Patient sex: M
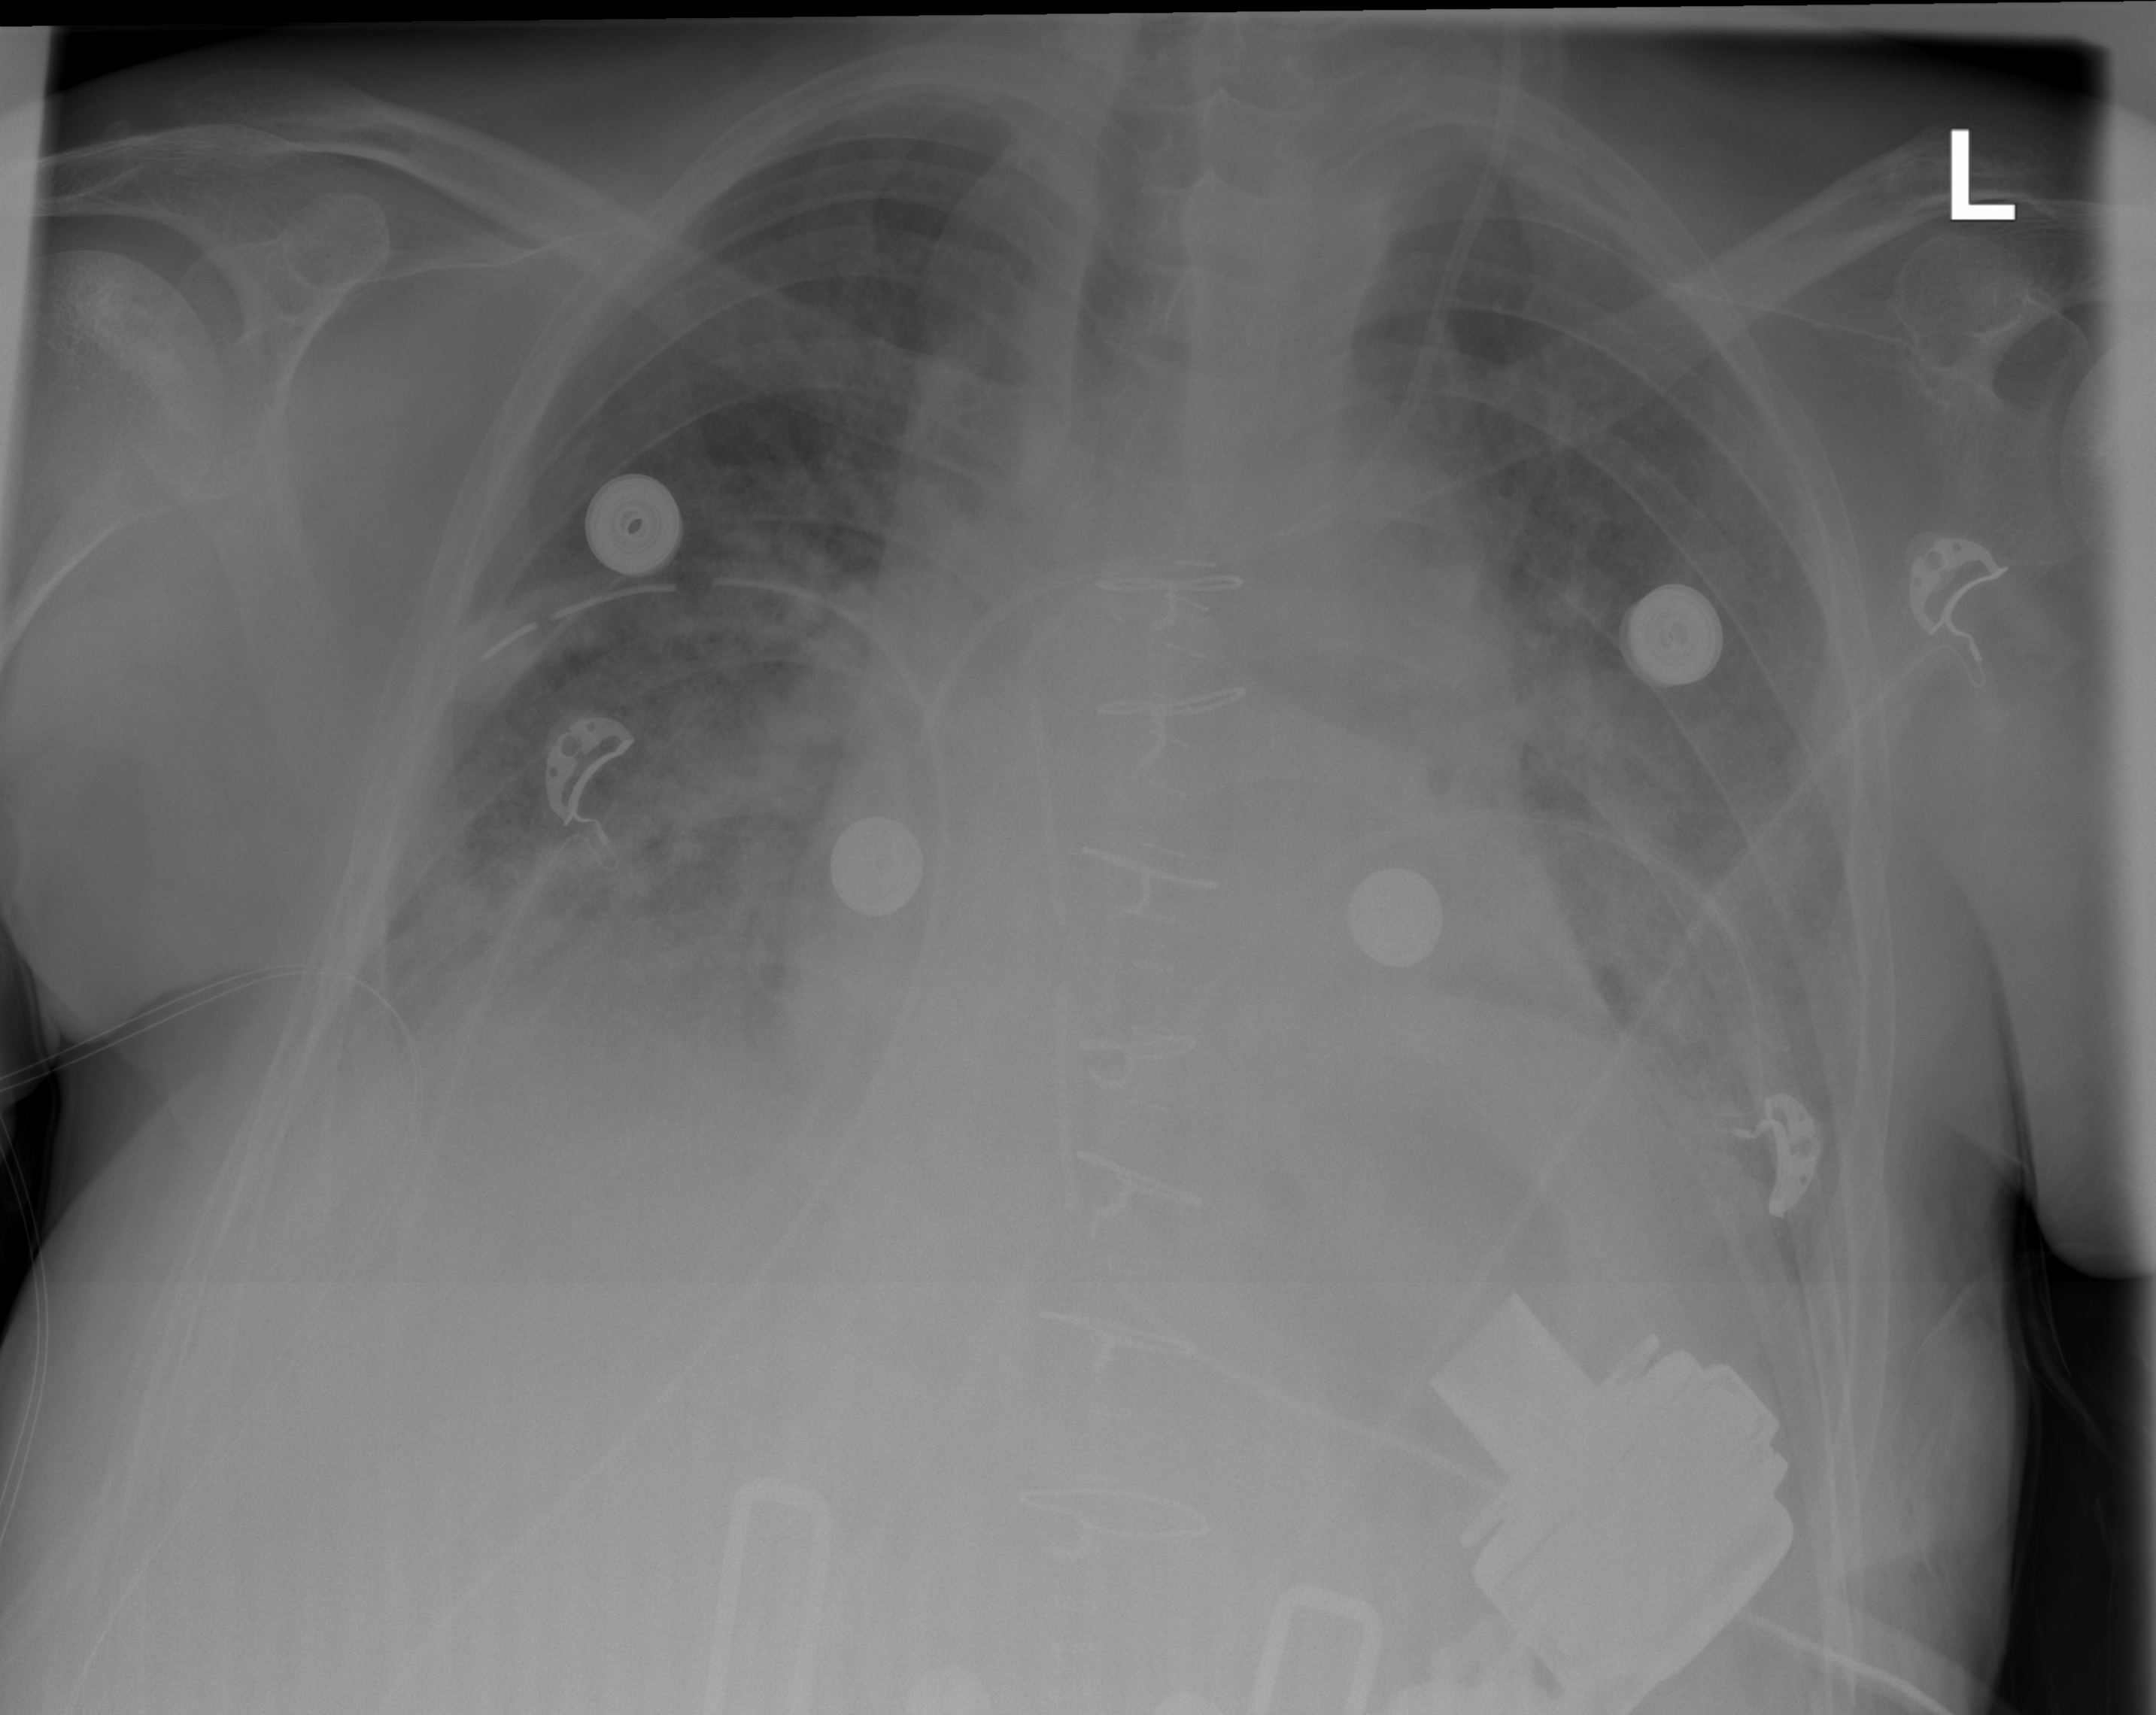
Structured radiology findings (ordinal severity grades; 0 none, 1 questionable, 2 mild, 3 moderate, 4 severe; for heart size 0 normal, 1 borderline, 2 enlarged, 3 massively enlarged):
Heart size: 1
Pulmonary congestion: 2
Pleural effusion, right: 0
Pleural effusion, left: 0
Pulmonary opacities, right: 2
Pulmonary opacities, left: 3
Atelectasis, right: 0
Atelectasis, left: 0